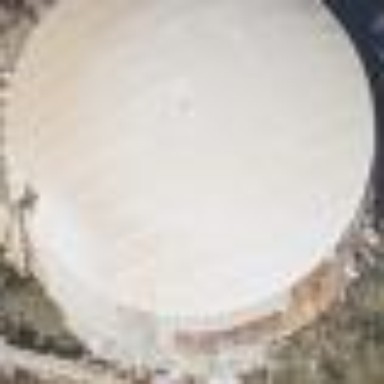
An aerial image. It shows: Storage tank created as man-made structure.